Question: Suppose you have a new Main class, with 2 methods a and b
Pressing 'Control-Shift-T' allows us to create new test class and create stubs for both methods

Ok, now if i add 1 more method 'c', i'd like to add a test for it in already existing MainTest class
How can this be done please using IDEA? 'Control-Shift-T' does not work as it attempts to create an already existing test class.
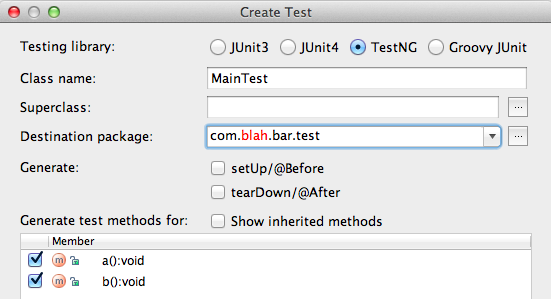
Answer: This feature is <URL>, please vote for the linked request.